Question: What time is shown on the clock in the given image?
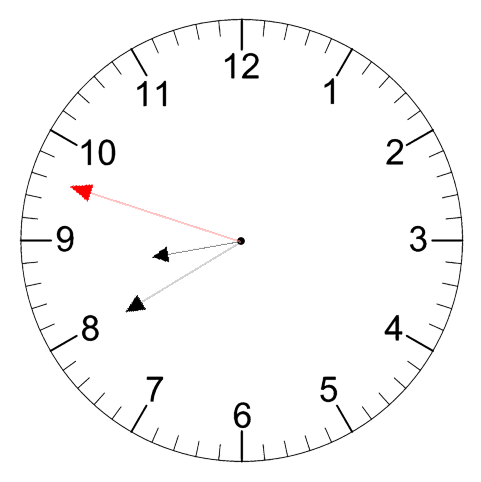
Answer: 08:39:48